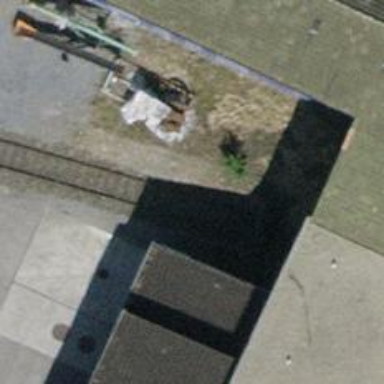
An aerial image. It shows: Railway buffer stop.